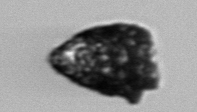
Label: Tintinnopsis